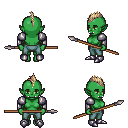
a pixel art fantasy rpg character, female body template, orc, green skin, steel arm armor, teal pants, white blonde mohawk hairstyle, metal boots, spear, four views (front, back, left, right), 2x2 character sprite sheet, small pixel art, hard edges, no anti-aliasing